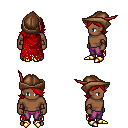
a pixel art fantasy rpg character, male body template, human, dark skin, red tattered cape, magenta pants, red swoop hairstyle, leather cap, cloth bracers, gold boots, four views (front, back, left, right), 2x2 character sprite sheet, small pixel art, hard edges, no anti-aliasing